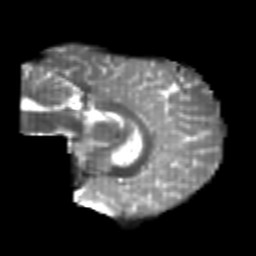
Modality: T2w
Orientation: sagittal
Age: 21
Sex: male
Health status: healthy
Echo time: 0.074 s